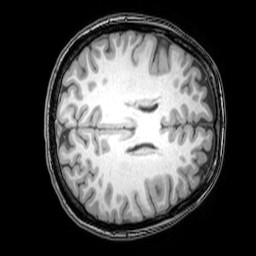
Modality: T1w
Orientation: axial
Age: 24
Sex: female
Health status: healthy
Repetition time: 0.081 s
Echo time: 0.037 s